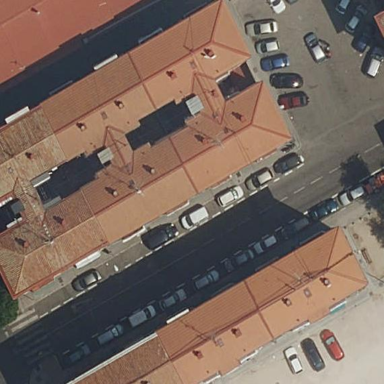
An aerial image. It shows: Image showing building with apartments.